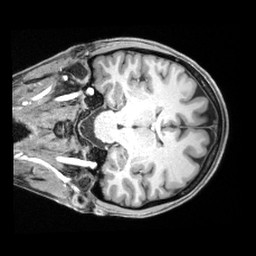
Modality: T1w
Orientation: coronal
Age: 24
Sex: female
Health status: healthy
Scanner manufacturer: siemens
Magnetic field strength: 3 T
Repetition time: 2.4 s
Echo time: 0.00194 s